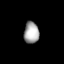
Tissue: lung
Cell type: Pericytes
Senescence score: 0.5764
Nuclear area (px): 320
Mean DAPI intensity: 165.625